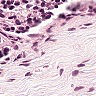
Metastatic tissue present: no